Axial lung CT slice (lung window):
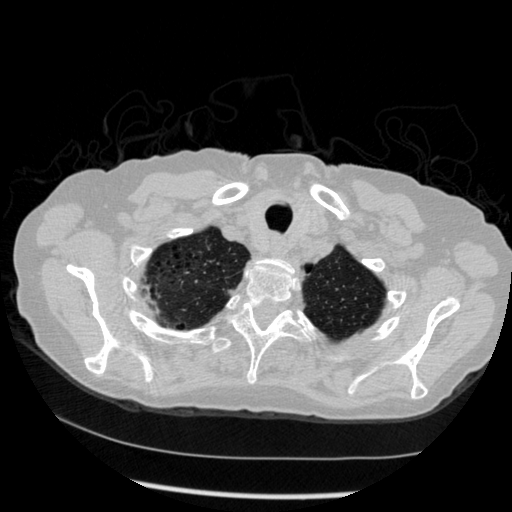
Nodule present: no